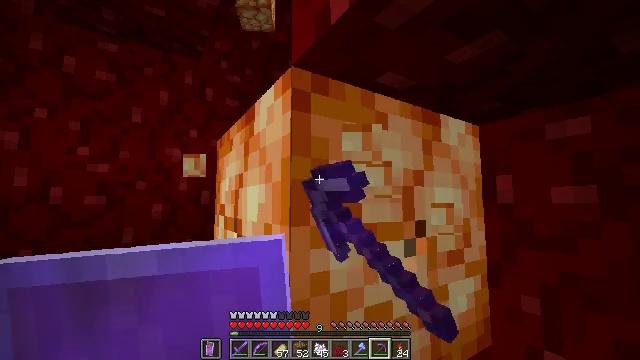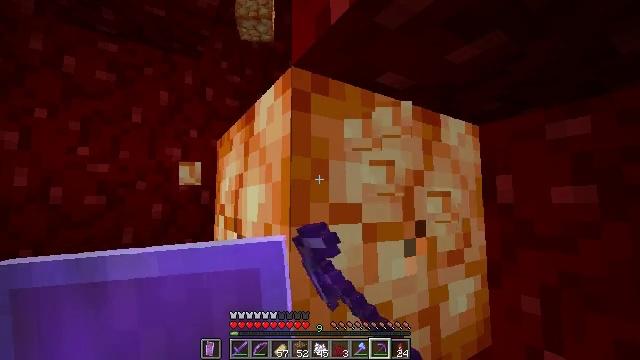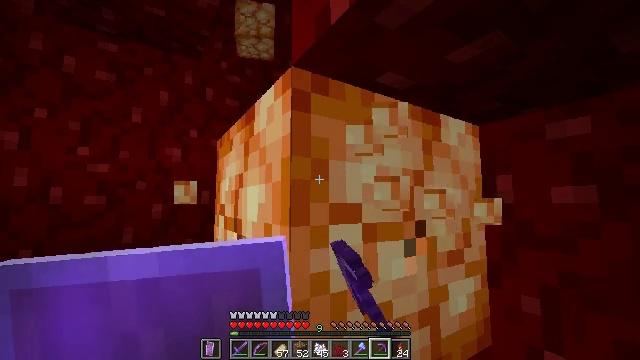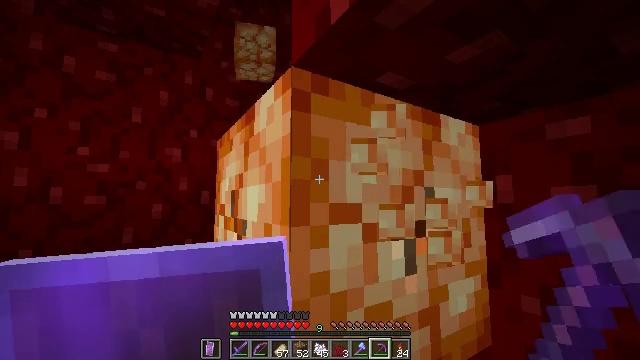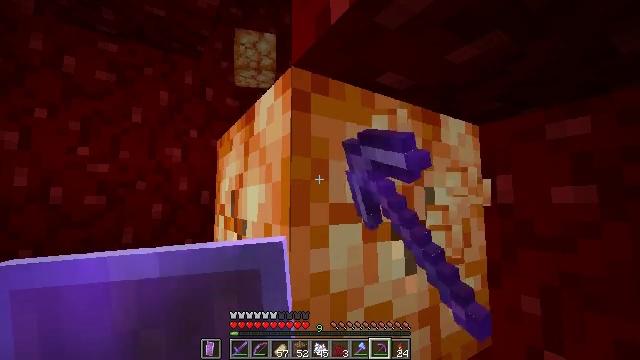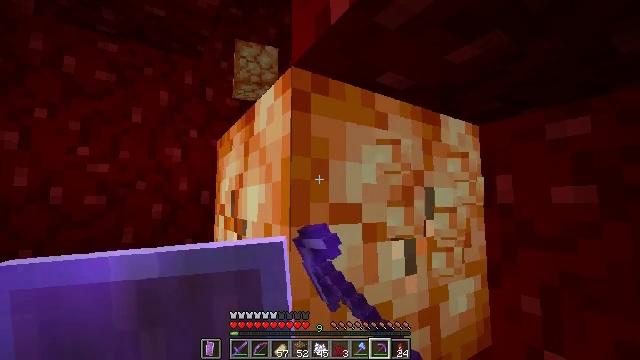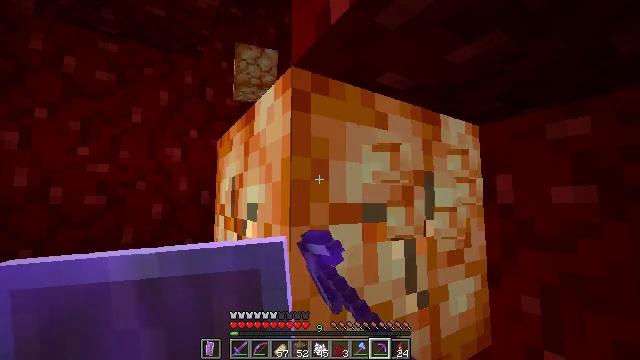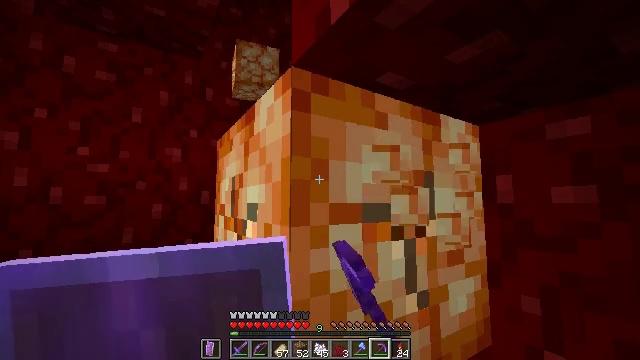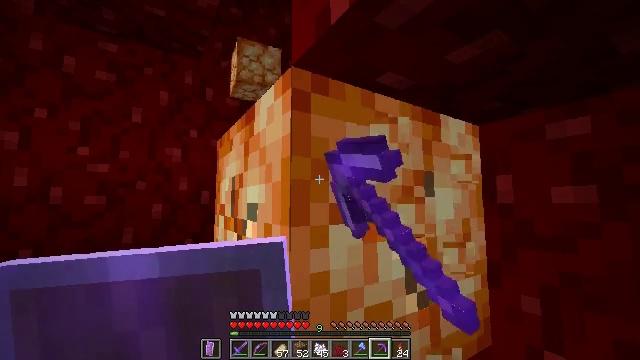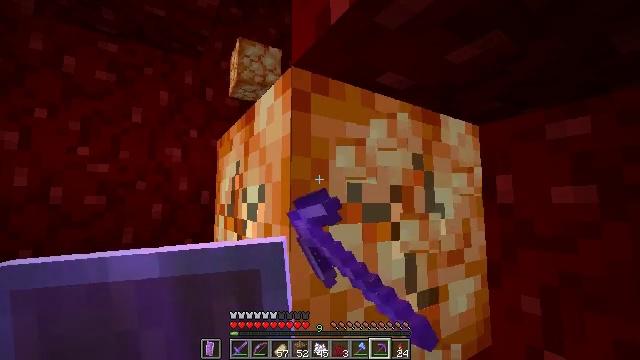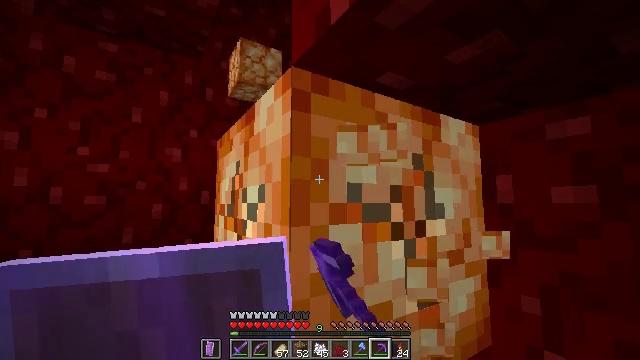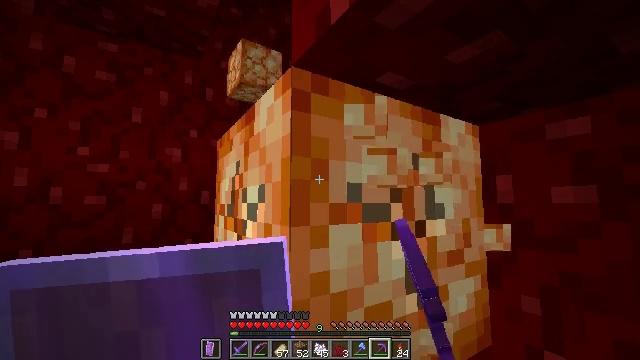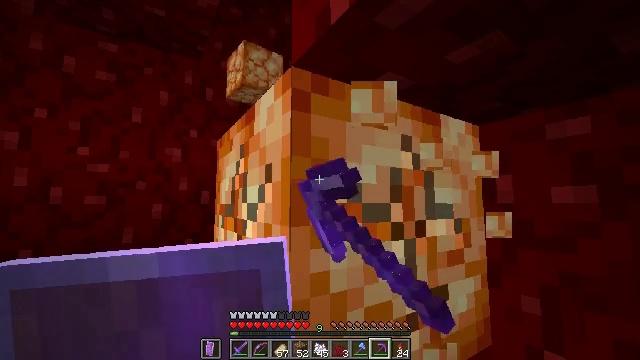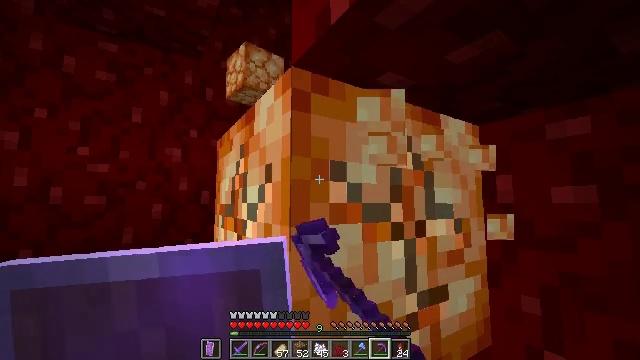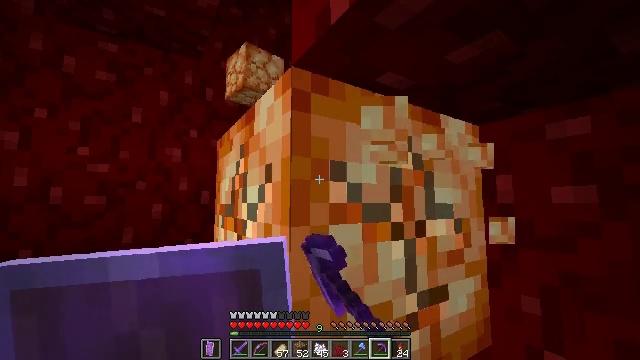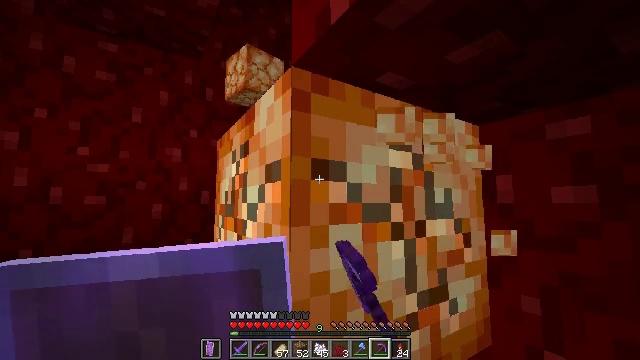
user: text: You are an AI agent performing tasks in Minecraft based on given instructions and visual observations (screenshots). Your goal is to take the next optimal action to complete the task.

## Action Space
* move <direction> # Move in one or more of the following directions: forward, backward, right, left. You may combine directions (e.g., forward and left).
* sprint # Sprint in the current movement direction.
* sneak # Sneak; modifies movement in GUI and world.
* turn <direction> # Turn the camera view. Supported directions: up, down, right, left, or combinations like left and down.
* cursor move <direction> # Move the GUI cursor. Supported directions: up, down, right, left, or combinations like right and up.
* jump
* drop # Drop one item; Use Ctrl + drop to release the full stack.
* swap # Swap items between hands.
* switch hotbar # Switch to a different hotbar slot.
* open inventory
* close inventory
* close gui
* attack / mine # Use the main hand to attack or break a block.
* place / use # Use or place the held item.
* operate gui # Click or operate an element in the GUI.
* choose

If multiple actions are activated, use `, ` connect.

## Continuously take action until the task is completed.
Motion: motion action
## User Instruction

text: Retrieve shroomlight for lighting purposes.
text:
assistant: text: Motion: attack / mine
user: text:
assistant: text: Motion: attack / mine
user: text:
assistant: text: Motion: attack / mine
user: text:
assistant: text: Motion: attack / mine
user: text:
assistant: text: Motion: attack / mine
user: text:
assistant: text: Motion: attack / mine
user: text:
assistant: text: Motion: attack / mine
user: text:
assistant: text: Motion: attack / mine
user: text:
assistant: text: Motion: attack / mine
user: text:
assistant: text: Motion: attack / mine
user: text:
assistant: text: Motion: attack / mine
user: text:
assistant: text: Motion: attack / mine
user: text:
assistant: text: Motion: attack / mine
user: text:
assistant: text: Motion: attack / mine
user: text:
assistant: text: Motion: attack / mine
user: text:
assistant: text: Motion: attack / mine
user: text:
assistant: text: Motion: attack / mine
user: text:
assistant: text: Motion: attack / mine
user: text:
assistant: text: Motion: attack / mine
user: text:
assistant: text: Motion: attack / mine
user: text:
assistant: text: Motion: attack / mine
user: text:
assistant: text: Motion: attack / mine
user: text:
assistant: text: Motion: attack / mine
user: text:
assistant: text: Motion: attack / mine
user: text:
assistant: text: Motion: attack / mine
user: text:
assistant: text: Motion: attack / mine
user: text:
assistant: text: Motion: attack / mine
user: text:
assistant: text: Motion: attack / mine
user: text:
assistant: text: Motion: attack / mine
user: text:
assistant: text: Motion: attack / mine